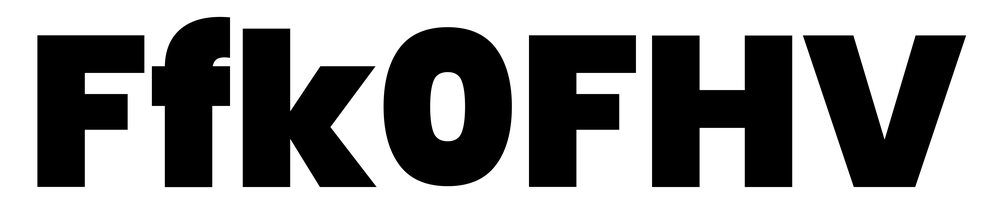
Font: Poppins-Black